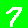
Digit: 7